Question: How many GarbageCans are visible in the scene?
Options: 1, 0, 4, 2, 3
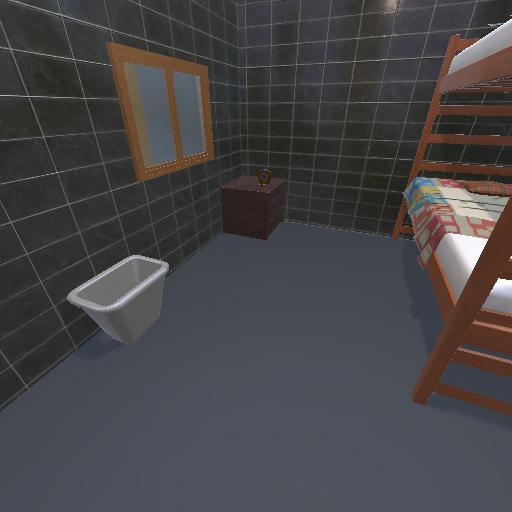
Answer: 1